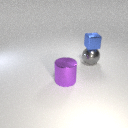
small blue metal cube above large gray metal sphere